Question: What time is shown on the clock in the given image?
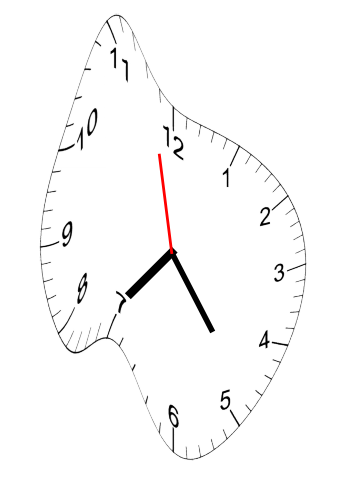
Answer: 07:23:58